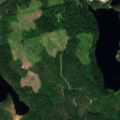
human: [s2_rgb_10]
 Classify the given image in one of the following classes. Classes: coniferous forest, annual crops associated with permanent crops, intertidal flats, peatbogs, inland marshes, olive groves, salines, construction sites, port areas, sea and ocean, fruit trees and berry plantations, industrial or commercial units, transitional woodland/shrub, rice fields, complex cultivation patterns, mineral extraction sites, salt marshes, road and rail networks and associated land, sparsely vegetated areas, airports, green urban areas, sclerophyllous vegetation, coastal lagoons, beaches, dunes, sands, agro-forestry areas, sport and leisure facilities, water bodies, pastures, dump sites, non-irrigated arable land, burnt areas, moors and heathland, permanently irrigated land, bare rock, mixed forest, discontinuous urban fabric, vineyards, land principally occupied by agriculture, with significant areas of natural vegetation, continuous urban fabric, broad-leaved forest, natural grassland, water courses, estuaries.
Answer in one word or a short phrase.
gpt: coniferous forest, mixed forest, transitional woodland/shrub, water bodies